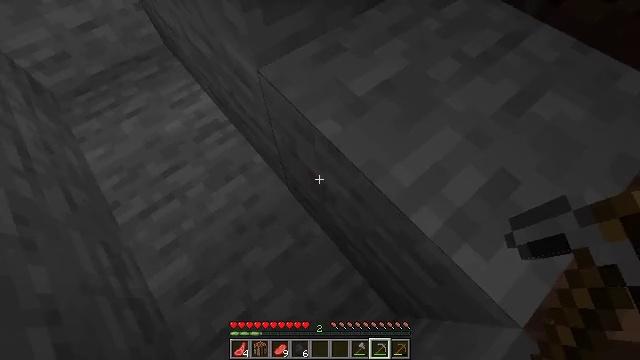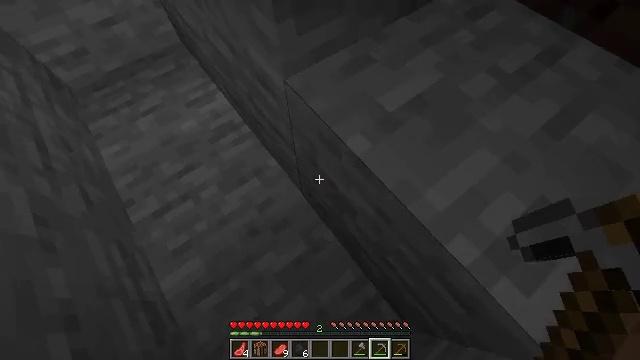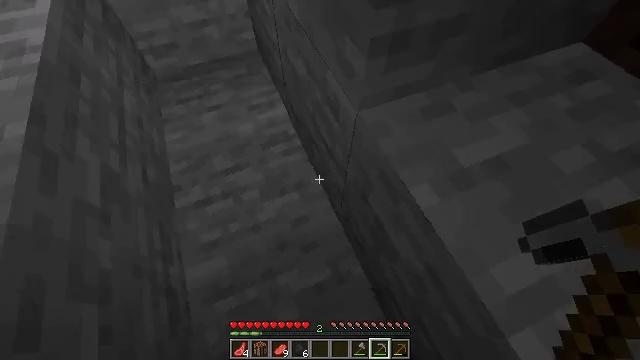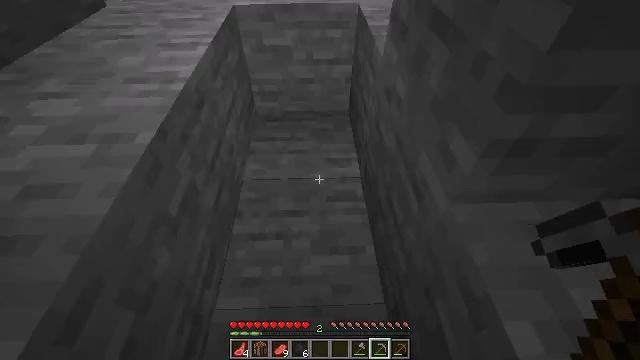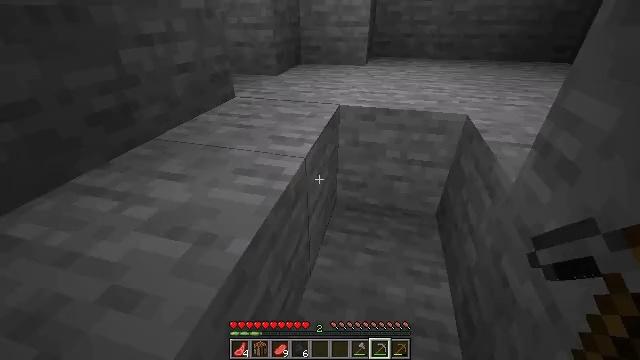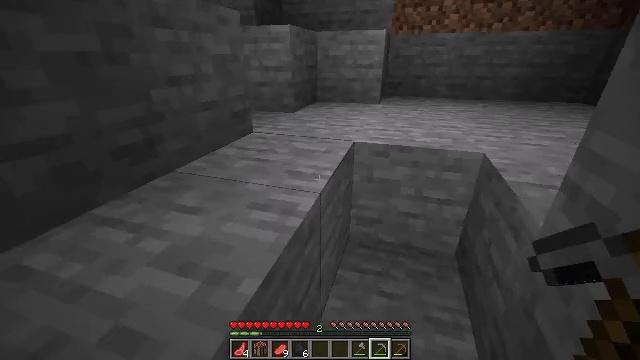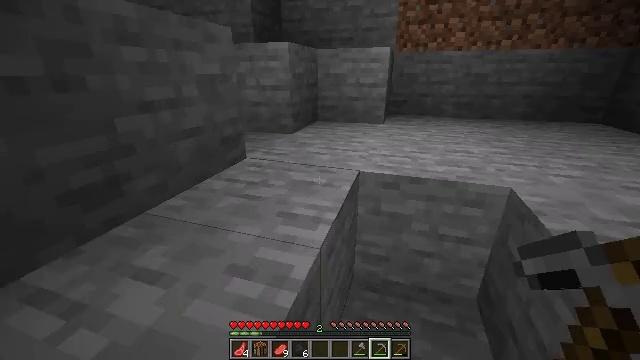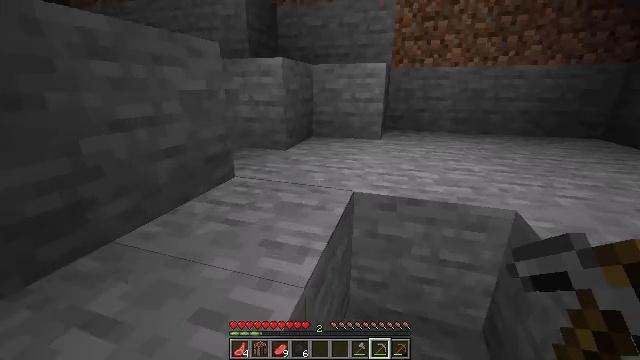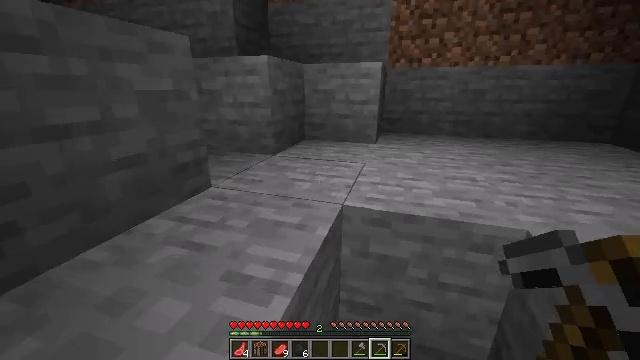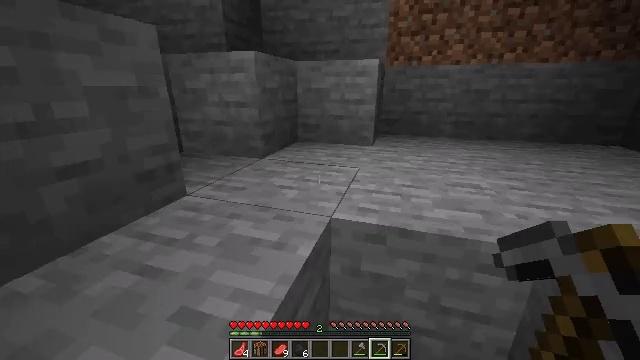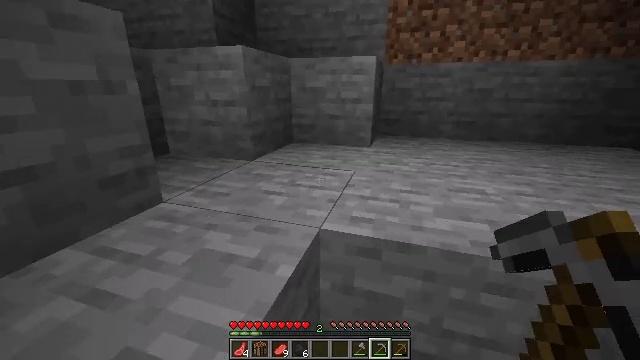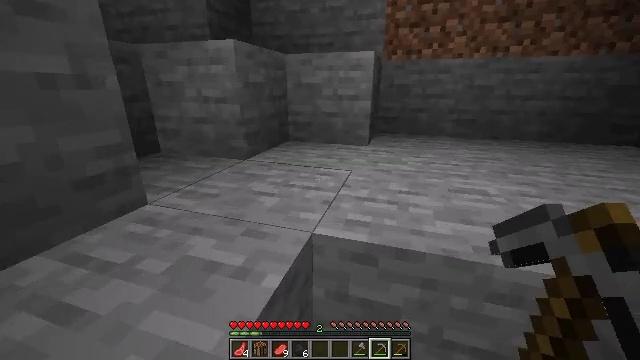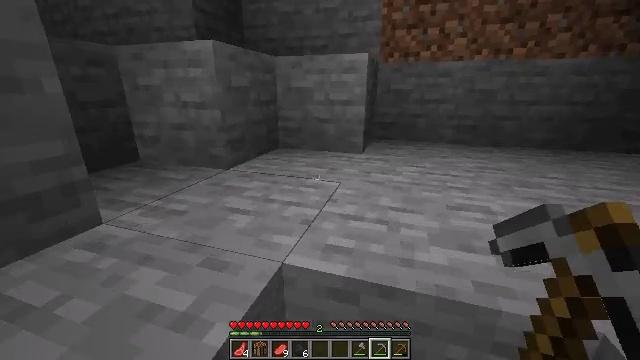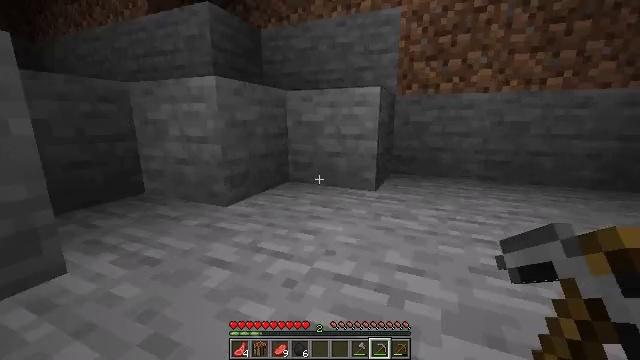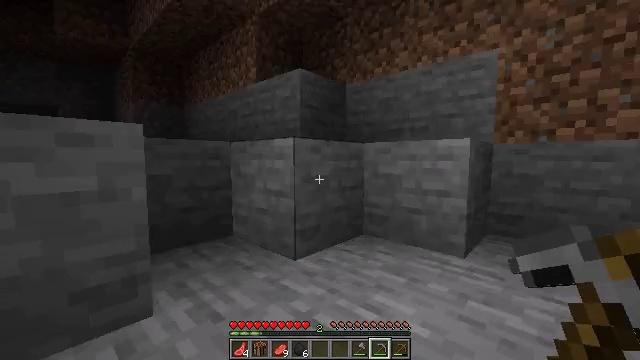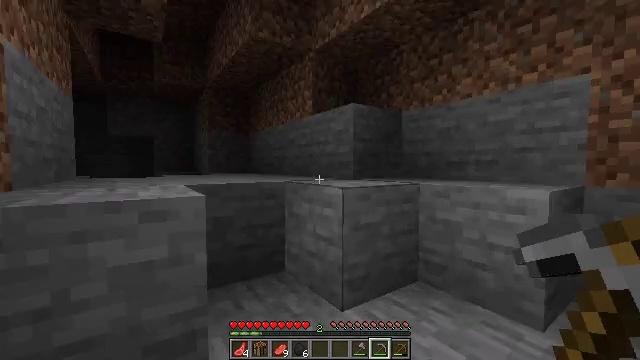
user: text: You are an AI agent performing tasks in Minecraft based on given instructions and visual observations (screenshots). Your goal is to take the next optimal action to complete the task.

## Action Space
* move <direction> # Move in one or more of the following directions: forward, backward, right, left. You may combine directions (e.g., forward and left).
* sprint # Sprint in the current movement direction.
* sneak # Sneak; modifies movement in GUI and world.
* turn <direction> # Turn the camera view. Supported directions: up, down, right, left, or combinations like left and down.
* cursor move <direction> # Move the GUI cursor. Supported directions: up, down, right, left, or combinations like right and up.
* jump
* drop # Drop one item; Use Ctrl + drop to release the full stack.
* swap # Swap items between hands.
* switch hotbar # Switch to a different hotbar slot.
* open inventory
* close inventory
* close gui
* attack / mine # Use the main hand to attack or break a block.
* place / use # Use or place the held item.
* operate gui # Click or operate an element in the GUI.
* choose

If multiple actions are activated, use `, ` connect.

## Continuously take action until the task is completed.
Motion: motion action
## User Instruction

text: Dig up some sand.
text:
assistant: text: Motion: move forward and move left, turn left
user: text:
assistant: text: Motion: move forward and move left, turn left and up
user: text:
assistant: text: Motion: move forward and move left, turn left and up
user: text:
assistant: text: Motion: move forward and move left, turn left and up
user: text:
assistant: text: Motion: move forward, turn left and up
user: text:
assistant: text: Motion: move forward, turn up
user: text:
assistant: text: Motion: move forward, turn up
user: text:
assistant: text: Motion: move forward
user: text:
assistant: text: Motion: move forward
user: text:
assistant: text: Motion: move forward
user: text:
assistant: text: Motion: move forward and move right
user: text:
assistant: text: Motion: move forward and move right, turn up
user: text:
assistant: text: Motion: move forward and move right, turn left and up
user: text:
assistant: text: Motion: move forward and move right, turn left and up, jump
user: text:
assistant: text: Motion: move forward, turn left and up, jump
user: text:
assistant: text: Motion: move forward, turn left, jump
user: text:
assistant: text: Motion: move forward, jump
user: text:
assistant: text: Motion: move forward, turn left and up
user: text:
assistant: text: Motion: move forward and move right, turn left
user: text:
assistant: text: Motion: move forward and move right, turn left
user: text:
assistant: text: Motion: move forward and move right, turn left
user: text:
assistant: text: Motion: move forward and move right, turn left
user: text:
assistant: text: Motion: move forward and move right, turn left
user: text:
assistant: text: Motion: move forward, turn left
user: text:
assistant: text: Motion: move forward, turn left
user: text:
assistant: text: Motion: move forward, turn left
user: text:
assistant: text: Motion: move forward, turn left
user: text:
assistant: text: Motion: move forward, turn left, jump
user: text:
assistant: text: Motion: move forward, jump
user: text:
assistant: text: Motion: move forward, jump